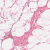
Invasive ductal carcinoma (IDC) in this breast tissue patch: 0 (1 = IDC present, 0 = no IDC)